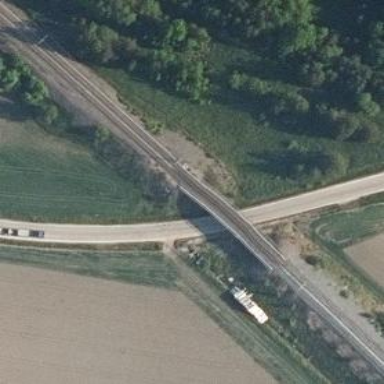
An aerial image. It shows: Tertiary road.